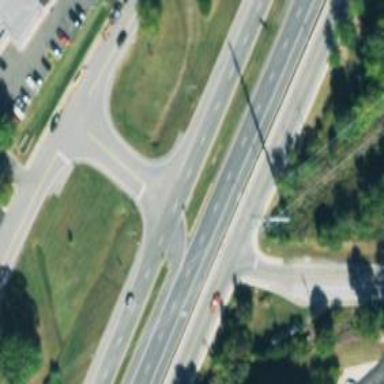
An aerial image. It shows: Trunk link highway.